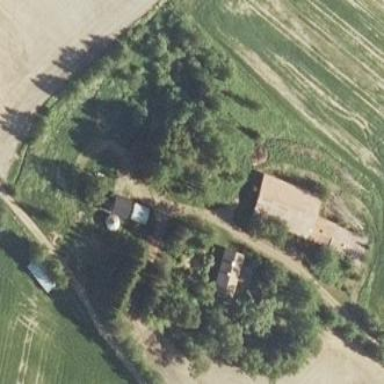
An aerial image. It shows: Farmyard area.